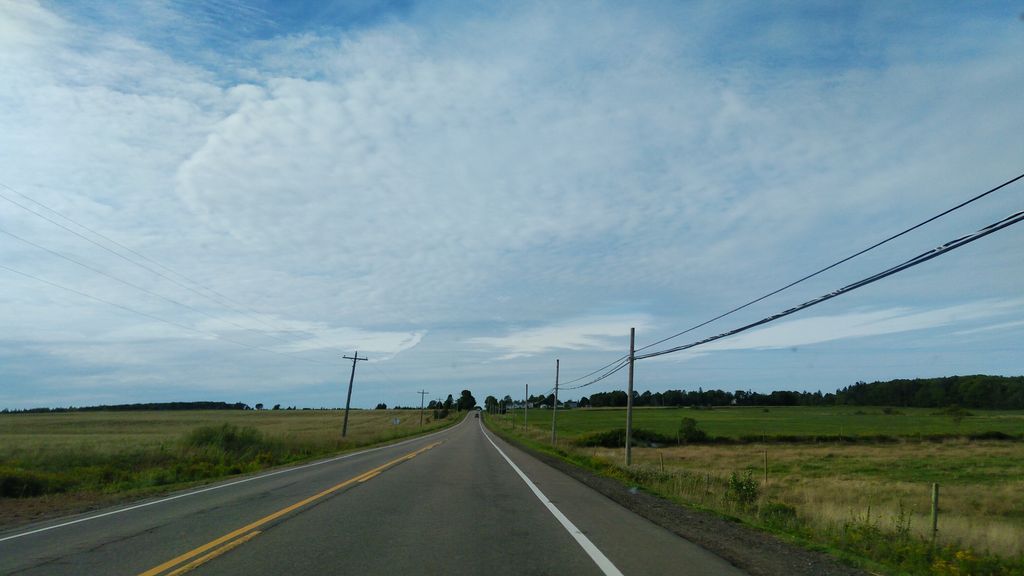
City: charlottetown